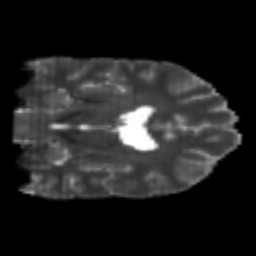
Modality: T2w
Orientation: coronal
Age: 21
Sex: male
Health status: healthy
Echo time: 0.074 s